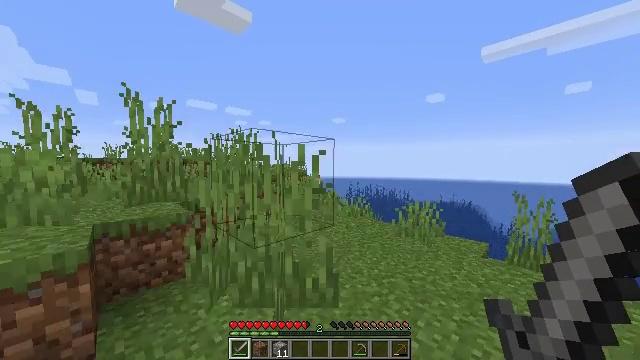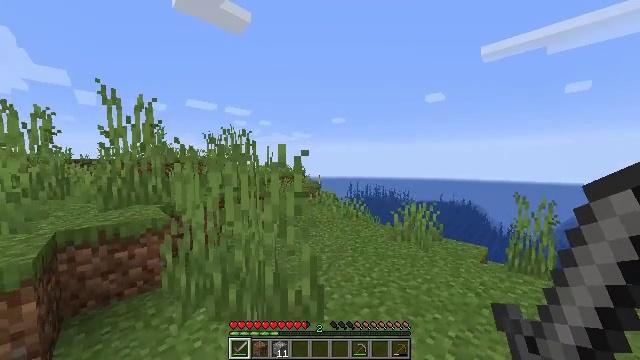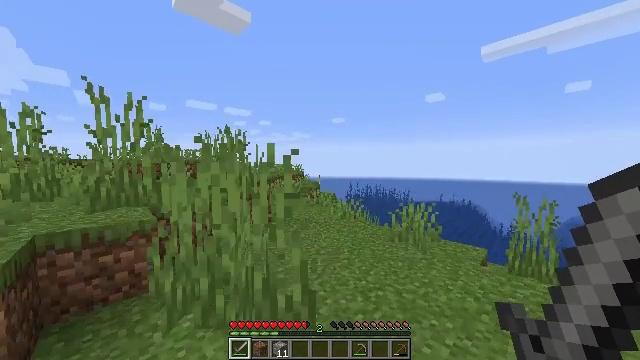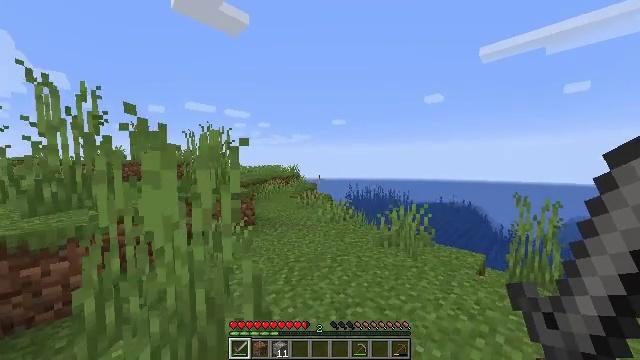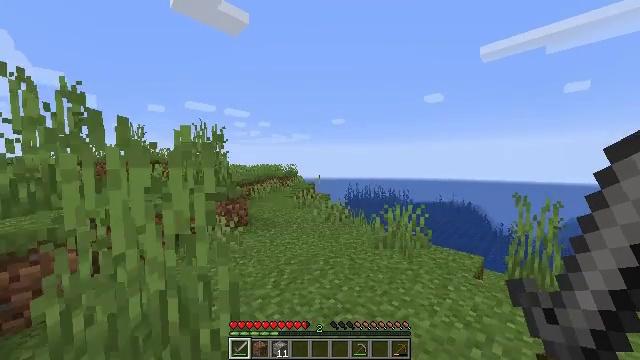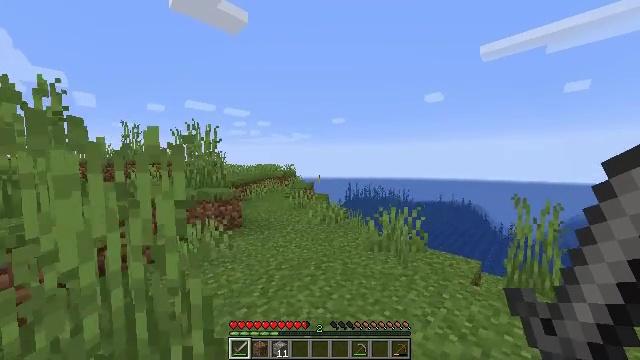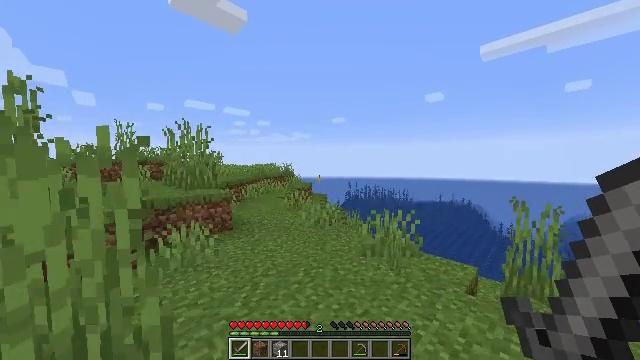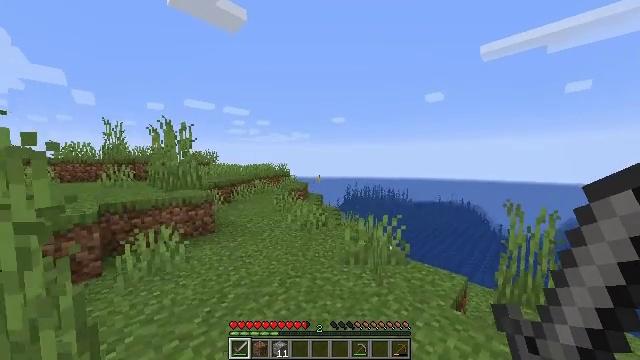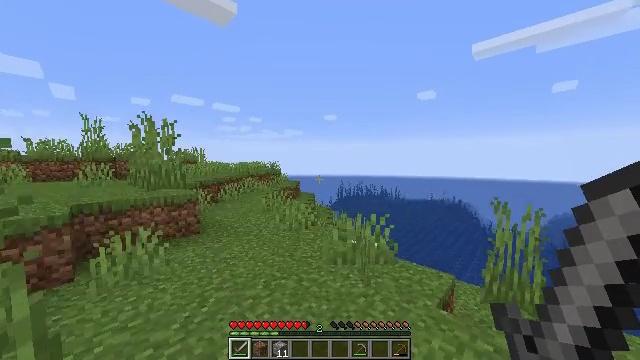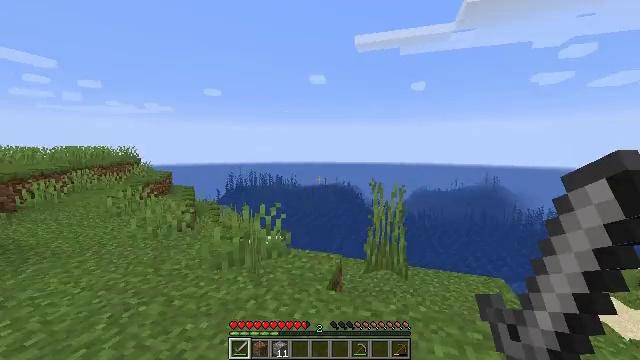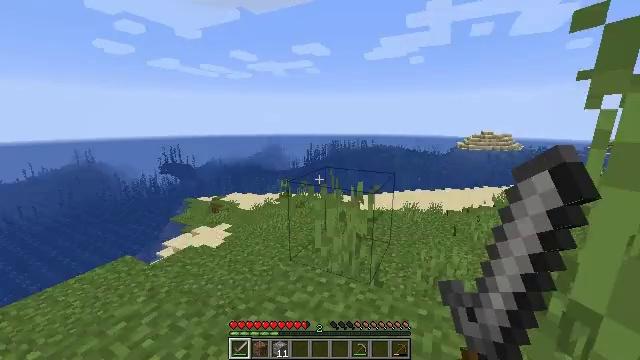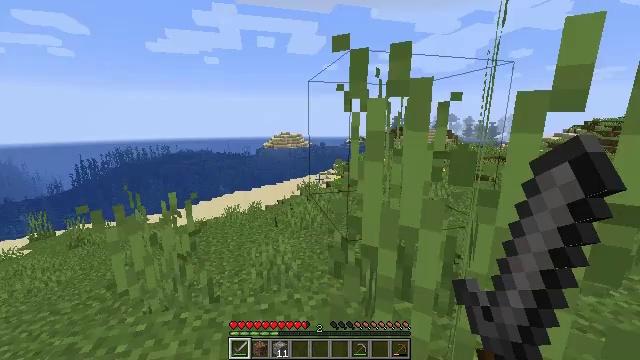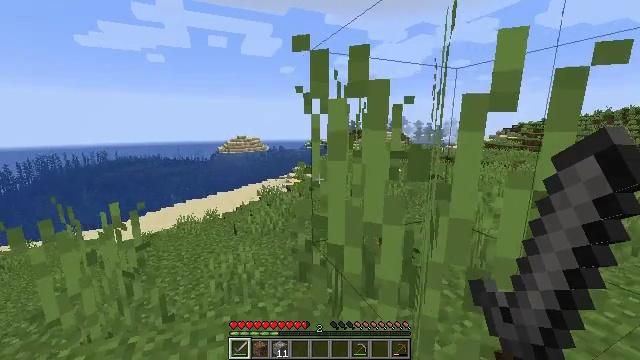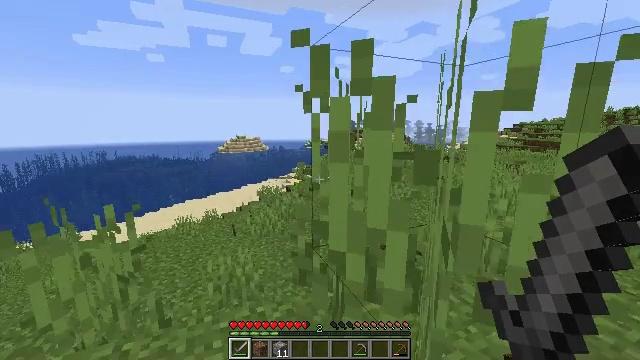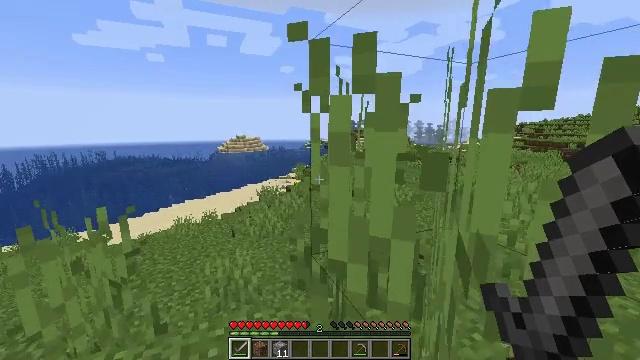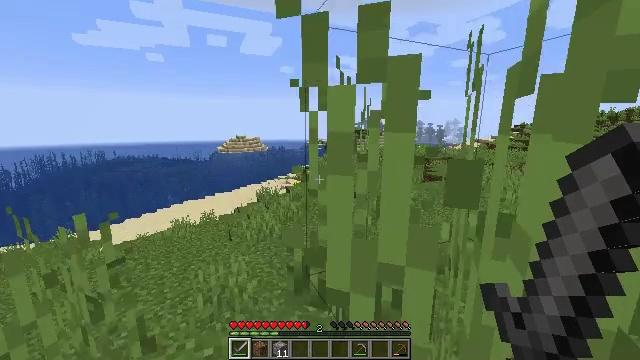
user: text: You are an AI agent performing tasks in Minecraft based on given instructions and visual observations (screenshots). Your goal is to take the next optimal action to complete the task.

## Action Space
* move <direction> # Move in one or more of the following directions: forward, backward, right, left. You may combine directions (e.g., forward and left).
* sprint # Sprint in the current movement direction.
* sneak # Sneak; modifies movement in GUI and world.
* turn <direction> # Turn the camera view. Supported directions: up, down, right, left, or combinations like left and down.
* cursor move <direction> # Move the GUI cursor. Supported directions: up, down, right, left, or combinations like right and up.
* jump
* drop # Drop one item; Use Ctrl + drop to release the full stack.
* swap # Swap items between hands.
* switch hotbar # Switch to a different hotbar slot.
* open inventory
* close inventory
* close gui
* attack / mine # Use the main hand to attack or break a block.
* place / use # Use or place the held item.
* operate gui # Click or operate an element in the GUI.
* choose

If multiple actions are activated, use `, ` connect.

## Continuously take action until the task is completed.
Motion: motion action
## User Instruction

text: Attack the white bed to collect it.
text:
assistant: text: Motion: move forward and move right
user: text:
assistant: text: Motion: move forward and move right
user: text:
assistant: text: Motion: move forward and move right
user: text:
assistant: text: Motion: move forward and move right
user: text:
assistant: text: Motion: move forward and move right
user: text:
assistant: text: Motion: move forward and move right
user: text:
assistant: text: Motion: move right
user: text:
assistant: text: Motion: turn right
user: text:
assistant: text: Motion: turn right and down
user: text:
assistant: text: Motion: turn right and down
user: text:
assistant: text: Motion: turn right
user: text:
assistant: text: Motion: turn right
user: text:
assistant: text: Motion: move forward
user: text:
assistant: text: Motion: move forward
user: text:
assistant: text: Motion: move forward
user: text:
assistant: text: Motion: no_op
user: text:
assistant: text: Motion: no_op
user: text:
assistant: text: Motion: move forward
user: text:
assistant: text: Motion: move forward
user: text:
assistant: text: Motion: move forward
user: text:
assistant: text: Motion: move forward
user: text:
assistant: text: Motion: move forward
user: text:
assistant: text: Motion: move forward
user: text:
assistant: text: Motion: move forward
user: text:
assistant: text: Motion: move forward
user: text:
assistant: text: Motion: move forward
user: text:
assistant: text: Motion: move forward
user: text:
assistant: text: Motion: move forward
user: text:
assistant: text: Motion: move forward, turn right
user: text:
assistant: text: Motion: move forward, turn right